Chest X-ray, PA view. Patient: 65 years old, sex M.
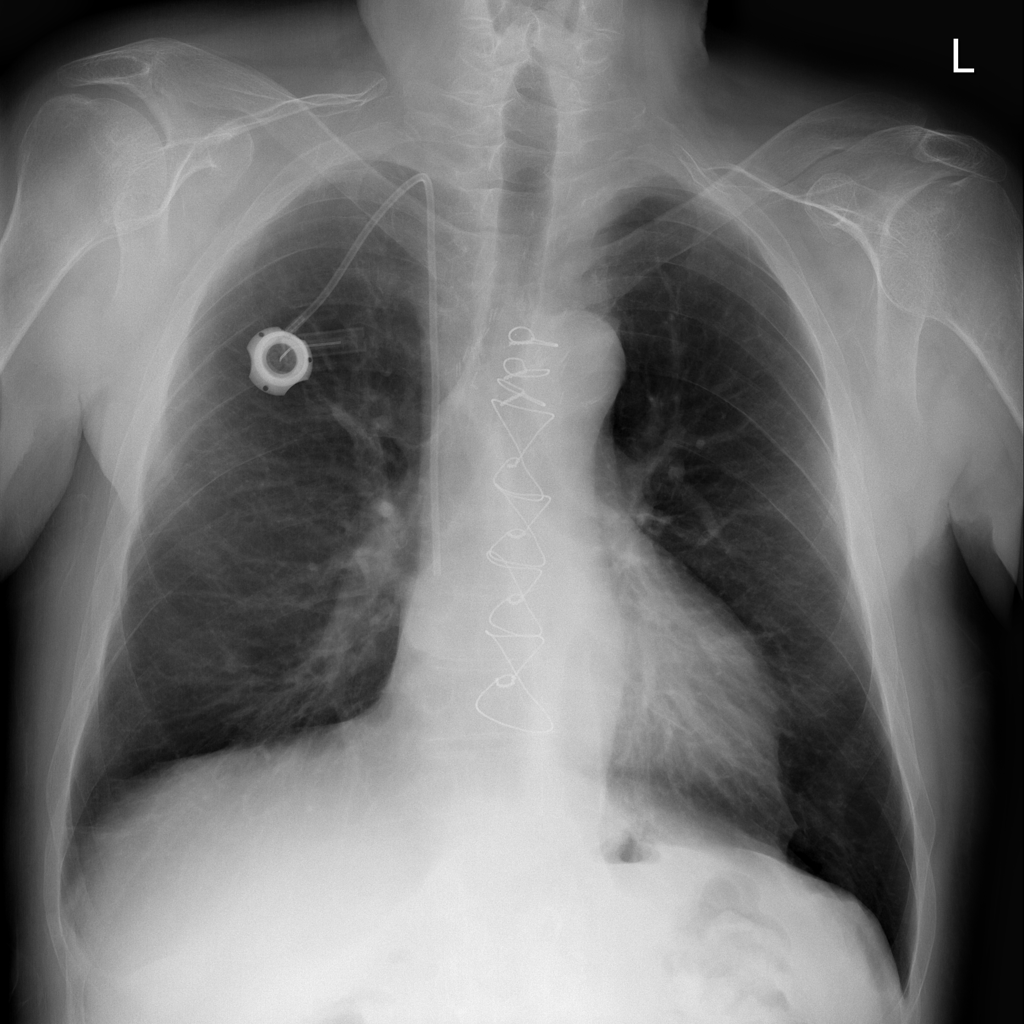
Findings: No Finding